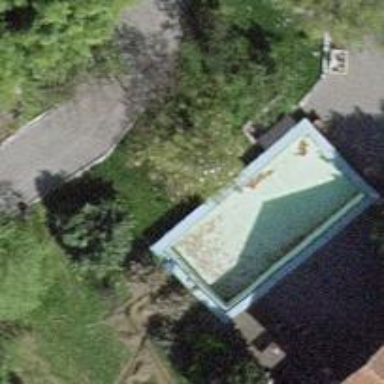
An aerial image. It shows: Outdoor swimming pool in leisure land area.